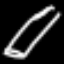
Label: pencil